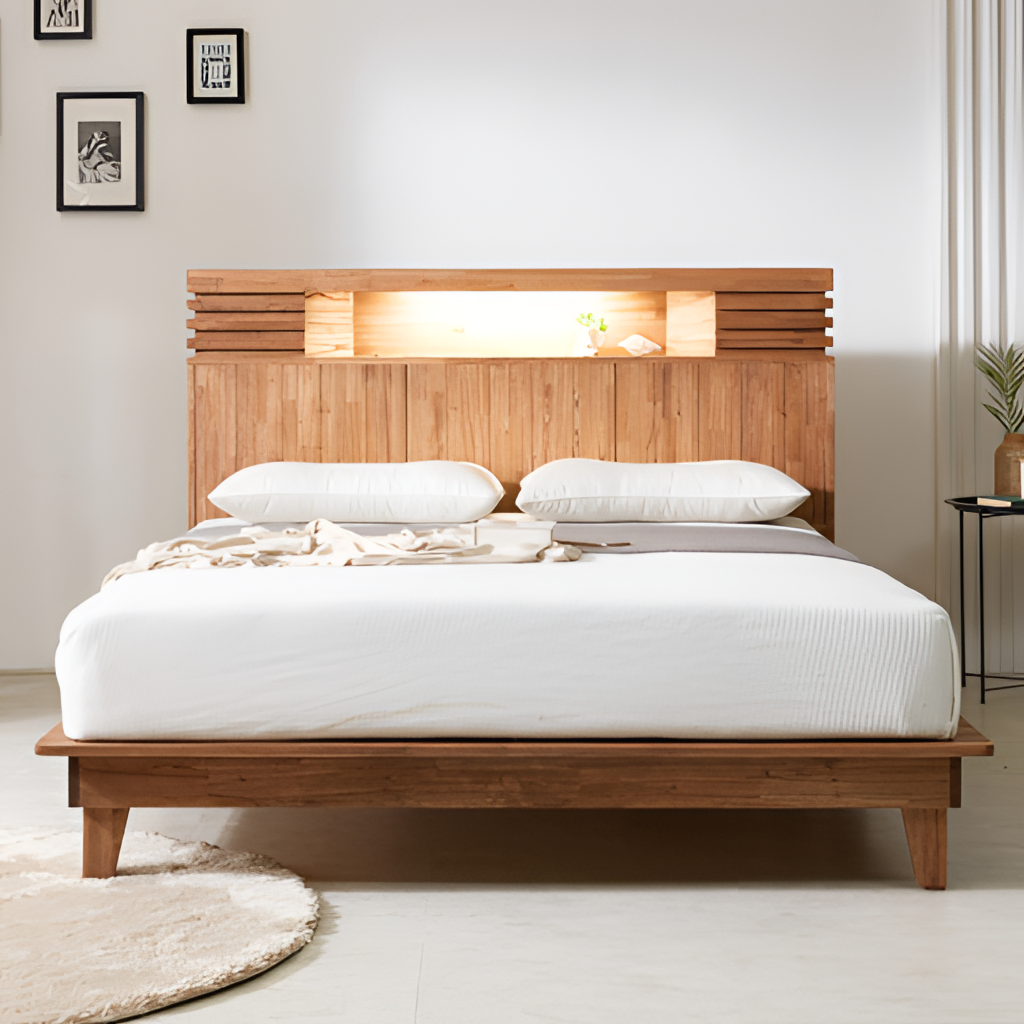
bedroom, wood backlit headboard bed, minimalist, wood flooring, with plank pattern, white paint wallpaper, with solid pattern